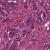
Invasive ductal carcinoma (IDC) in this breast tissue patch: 1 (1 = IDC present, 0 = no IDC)